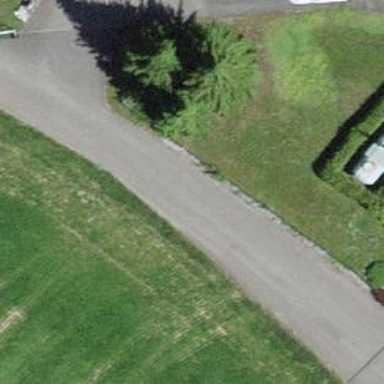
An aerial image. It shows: Smooth asphalt road in residential area.